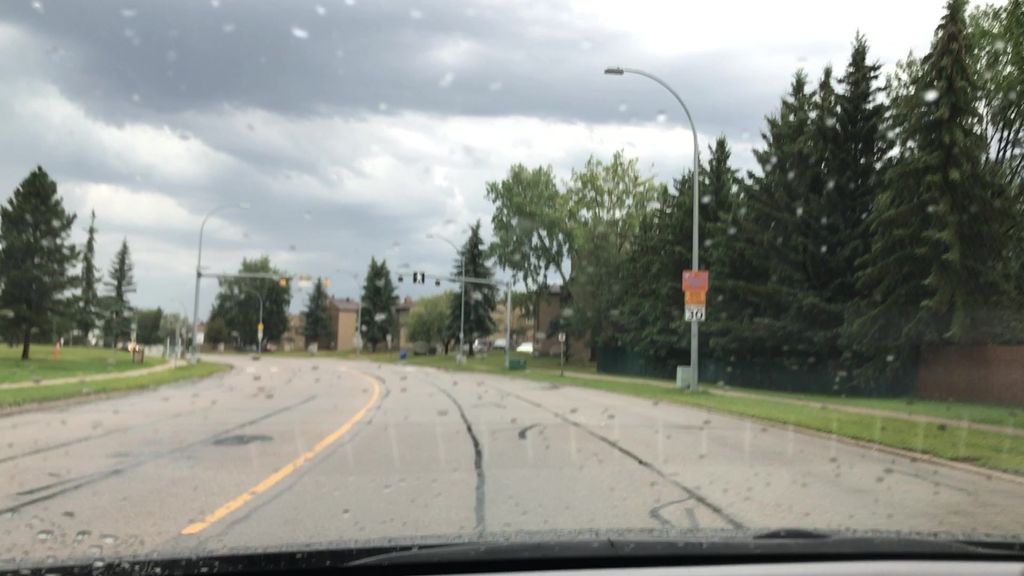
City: edmonton